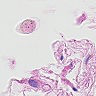
Metastatic tissue present: no